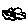
Label: cloud